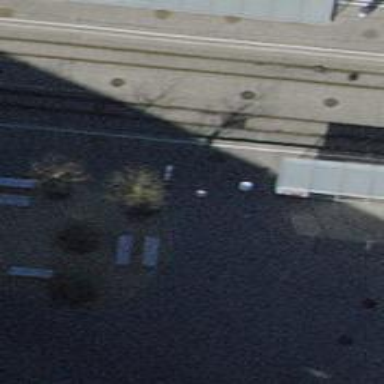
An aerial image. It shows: White bench.